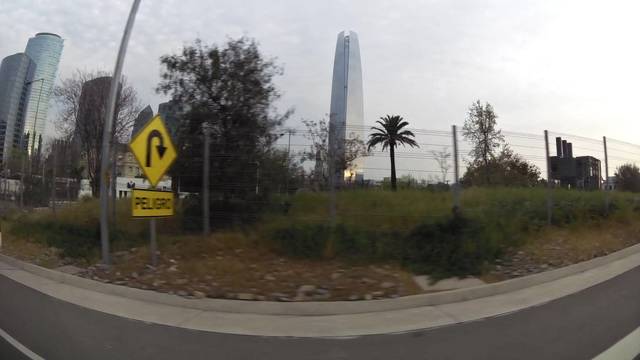
Region: Chile
Coordinates: -33.412, -70.608